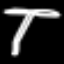
Label: palm tree